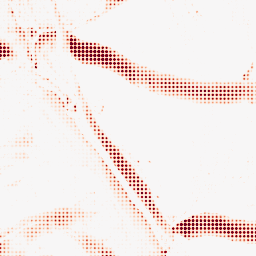
Category: morphological
Decomposition family: morphological_ellipse
Decomposition parameters: operation: opening
width: 30
height: 5
Upsampling method: sinc_hamming
Upsampling parameters: scale: 8
kernel_size: 4
Upsampling scale: 8